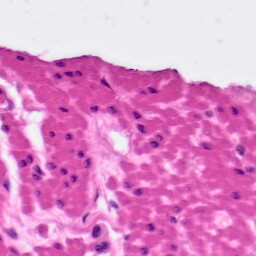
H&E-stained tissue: Pancreatic